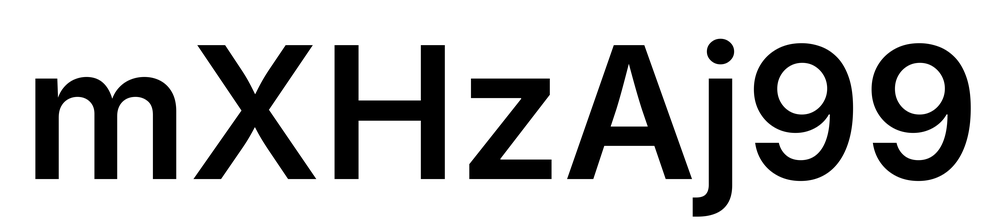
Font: Inter_SemiBold